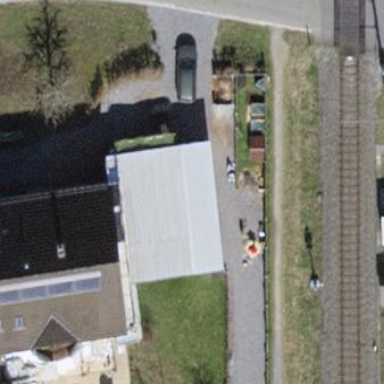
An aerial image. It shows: Garage.